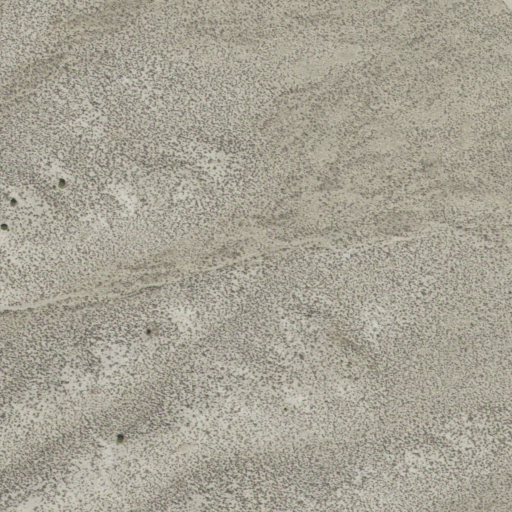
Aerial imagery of valley in Utah named Busby Canyon containing only shrub